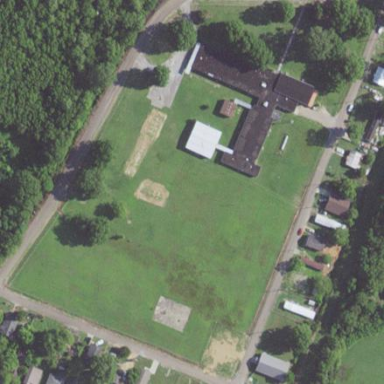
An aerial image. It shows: School.